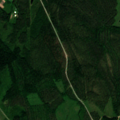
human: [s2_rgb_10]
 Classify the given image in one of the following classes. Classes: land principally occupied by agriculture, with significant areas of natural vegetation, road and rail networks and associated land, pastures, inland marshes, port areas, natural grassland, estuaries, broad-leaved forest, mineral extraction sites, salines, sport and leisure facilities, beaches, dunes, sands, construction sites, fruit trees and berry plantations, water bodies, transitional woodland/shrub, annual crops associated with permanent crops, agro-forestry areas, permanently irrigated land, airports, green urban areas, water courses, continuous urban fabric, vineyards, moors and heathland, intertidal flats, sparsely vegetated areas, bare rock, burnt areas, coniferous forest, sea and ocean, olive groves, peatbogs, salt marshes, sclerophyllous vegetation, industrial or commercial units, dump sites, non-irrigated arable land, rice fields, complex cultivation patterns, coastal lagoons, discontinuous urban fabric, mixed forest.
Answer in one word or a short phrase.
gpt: coniferous forest, mixed forest